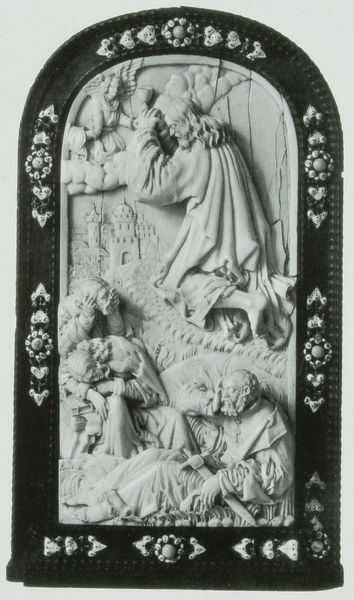
Titel: Christus am Ölberg
Standort: München
Institution: Bayerisches Nationalmuseum
Schlagwörter: flügel, gott, hand, himmel, mann, nackt, schlaf, umhang, weiß, wolken, frauen, menschen, sitzen, stadt, ausschnitt, blume, blumen, frau, grau, haar, hintergrund, marmor, männer, profil, schwarz, straße, szene, blüten, haus, schloss, tier, weg, wolke, meschen, muster, ornament, bart, bärte, bibel, falten, johannes, rahmen, stein, steine, tod, trauer, bild, hände, wache, feld, kirche, bestickt, gewand, haare, lange haare, mantel, stoff, renaissance, oval, rund, turm, umrandung, engel, garten, keramik, skulptur, relief, bein, füße, liegen, schlafen, schlafend, bogen, fels, dorf, rand, figuren, rundbogen, kuppel, soldaten, tafel, detail, ornamente, verzierung, plastik, knie, tor, foto, fotografie, oben, photographie, barfuss, krank, burg, kreuz, türme, torbogen, festung, umrahmung, weinen, schwert, knien, soldat, waffe, beten, gebet, altar, schnitzerei, photo, halbrund, stadttor, hubi, christus, jesus, jesus christus, ostern, leder, andacht, wächter, umhänge, herz, tempel, löwe, fresko, jünger, porzelan, heilig, maria, anbetung, betend, jerusalem, miniatur, petrus, graus, sakral, auferstehung, christi, himmelfahrt, josef, elfenbein, mamor, stin, heilige familie, relif, betender, christ, apostel, passion, auferstehen, golgatha, christus am ölberg, ölberg, fotografier, bibelszene, jakobus, garten gethsemane, sünder, füß, gethsemane, beweinen, trauernd, aquferstehung, marmorrelief, oster, petru, reliefplatte, schlafende jünger, statuie, stdt, verzierrung, haate, eingeschlafen, juwelen, niend, petus, baten, gops